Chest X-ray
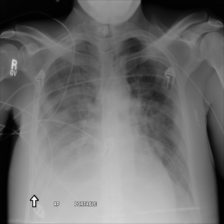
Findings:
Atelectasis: negative
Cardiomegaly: negative
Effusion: positive
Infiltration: positive
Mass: negative
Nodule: negative
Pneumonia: negative
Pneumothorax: negative
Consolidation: negative
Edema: negative
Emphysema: negative
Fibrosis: negative
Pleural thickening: negative
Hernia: negative